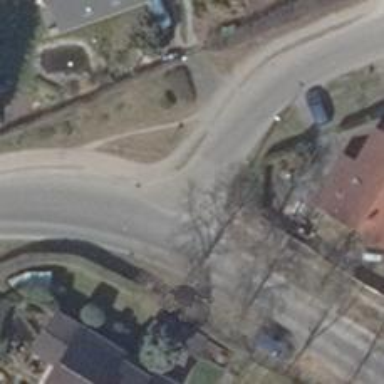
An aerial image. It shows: Unmarked crossing on the road.